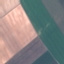
Land use / land cover: AnnualCrop